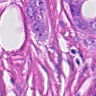
Metastatic tissue present: yes